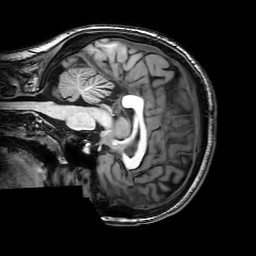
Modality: T1w
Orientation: sagittal
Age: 20
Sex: female
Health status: healthy
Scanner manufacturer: philips
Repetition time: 0.008166 s
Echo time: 0.00374 s